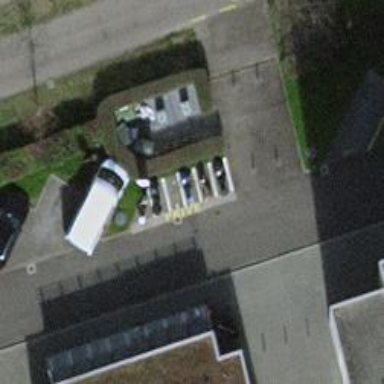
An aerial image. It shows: Recycling container in the area designated for recycling.